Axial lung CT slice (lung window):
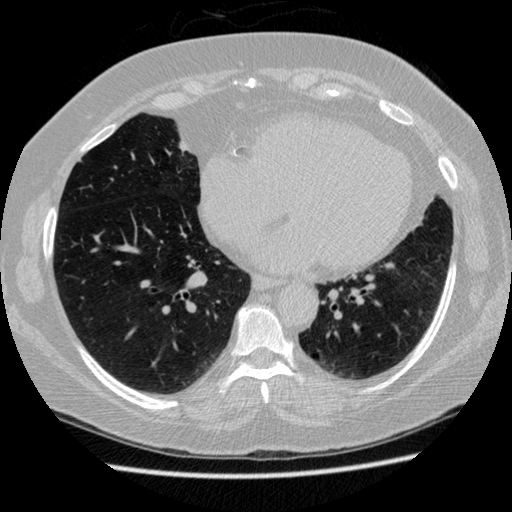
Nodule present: no